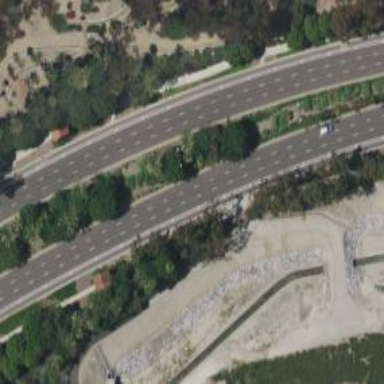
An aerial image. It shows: Secondary road with asphalt surface.